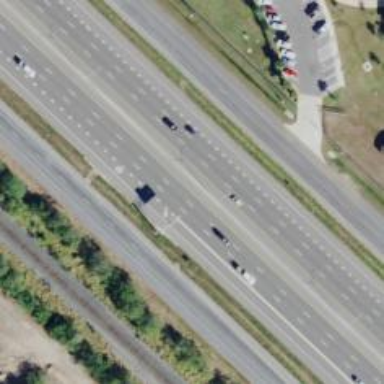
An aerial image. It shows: Motorway junction.